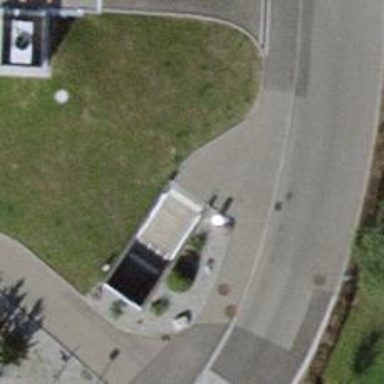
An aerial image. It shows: Concrete steps.